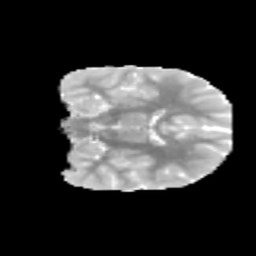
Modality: MD
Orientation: coronal
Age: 10
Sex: male
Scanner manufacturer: siemens
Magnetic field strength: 3 T
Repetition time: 3.8 s
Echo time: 0.07 s